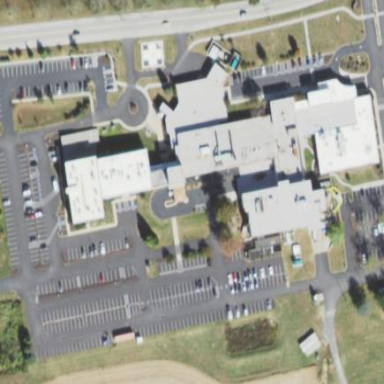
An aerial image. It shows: Hospital providing healthcare services.